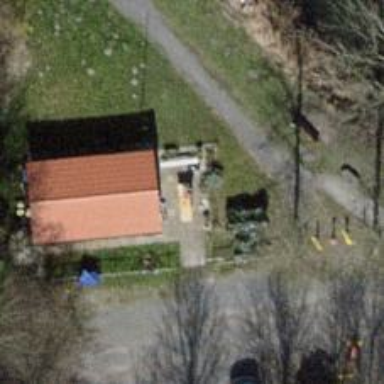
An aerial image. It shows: Toilets.